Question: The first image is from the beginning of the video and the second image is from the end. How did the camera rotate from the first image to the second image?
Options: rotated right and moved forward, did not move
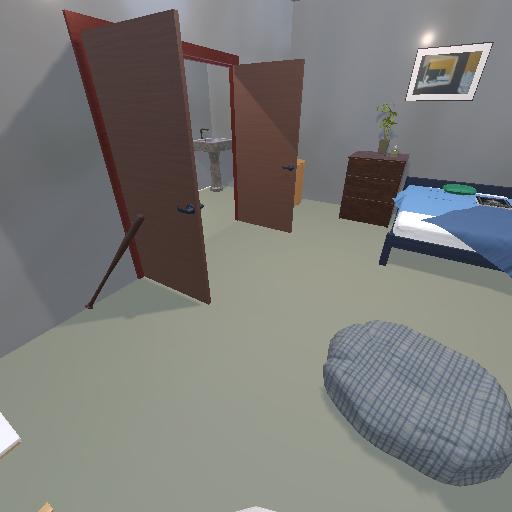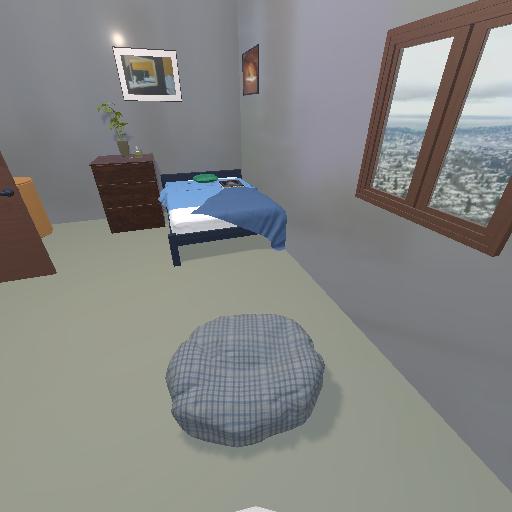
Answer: rotated right and moved forward